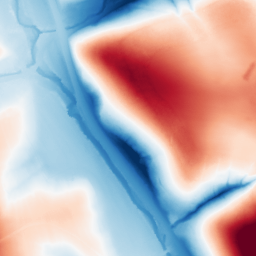
Category: classical
Decomposition family: gaussian_anisotropic
Decomposition parameters: sigma_x: 50
sigma_y: 50
Upsampling method: cubic_catmull_rom
Upsampling parameters: scale: 8
Upsampling scale: 8